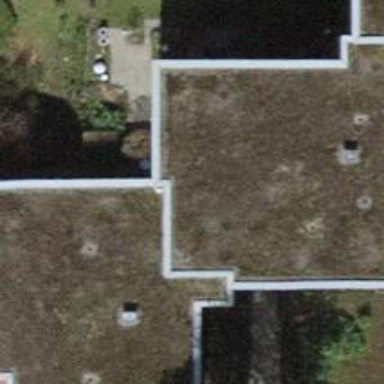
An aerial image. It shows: Flat roofed apartment building.